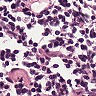
Metastatic tissue present: no